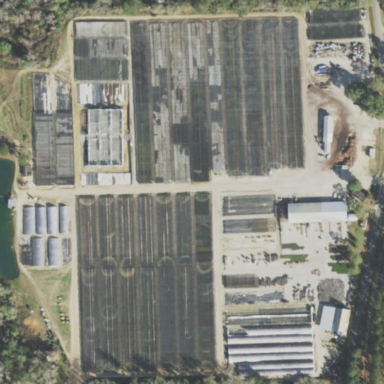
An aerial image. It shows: Plant nursery area.